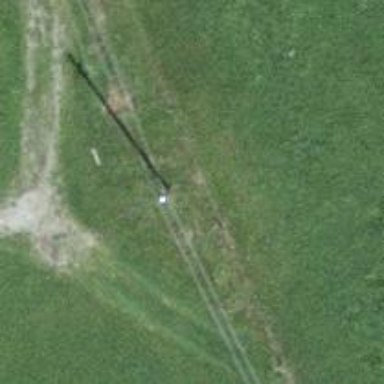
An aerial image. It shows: Minor power line.